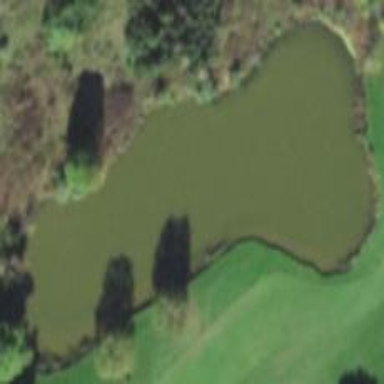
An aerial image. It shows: Water hazard in golf course. The hazard is natural water feature.